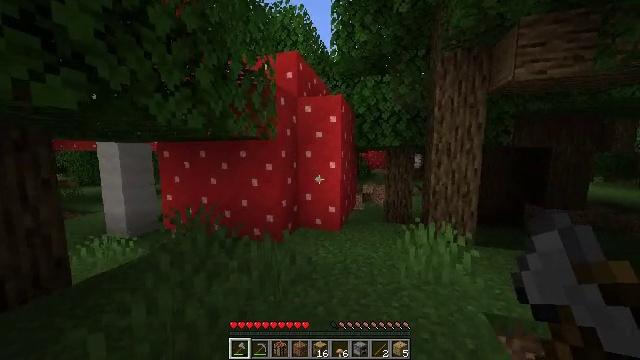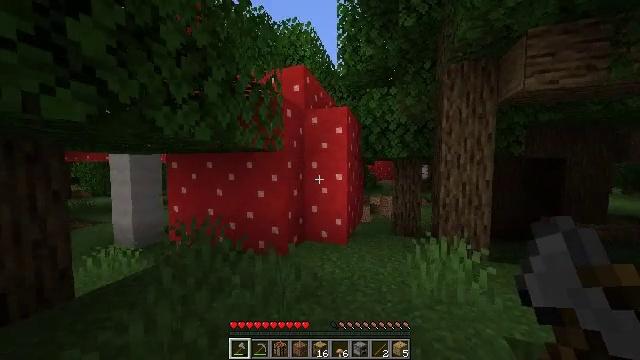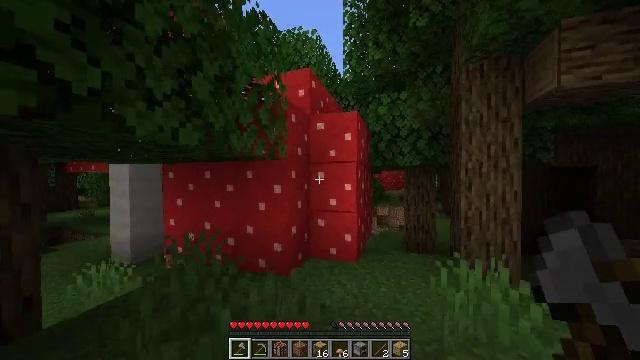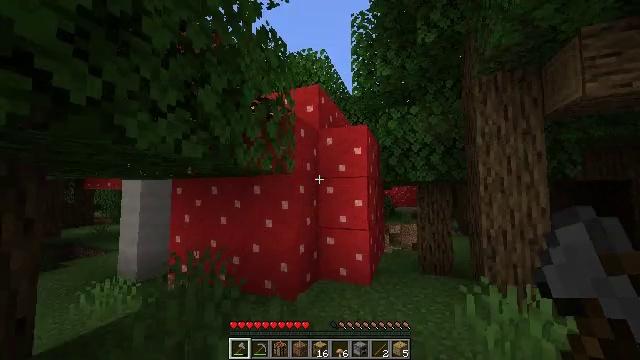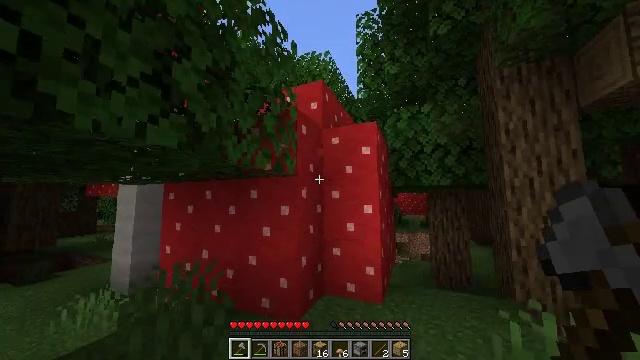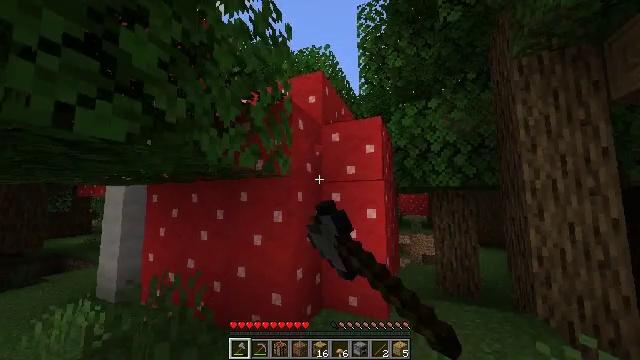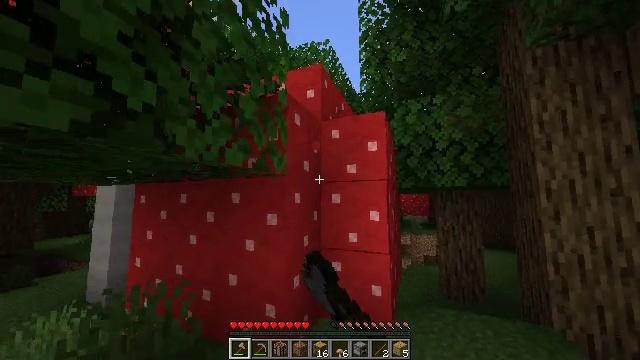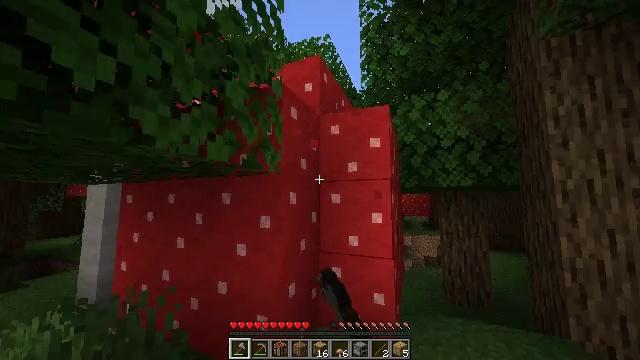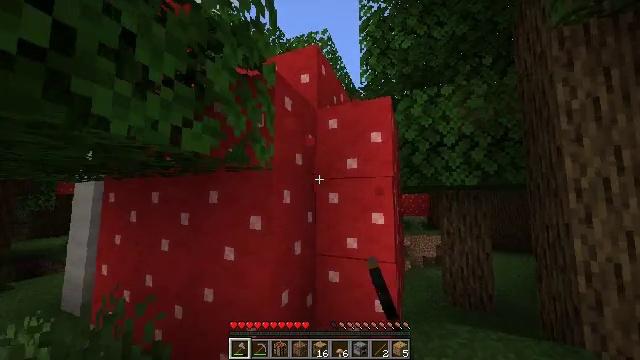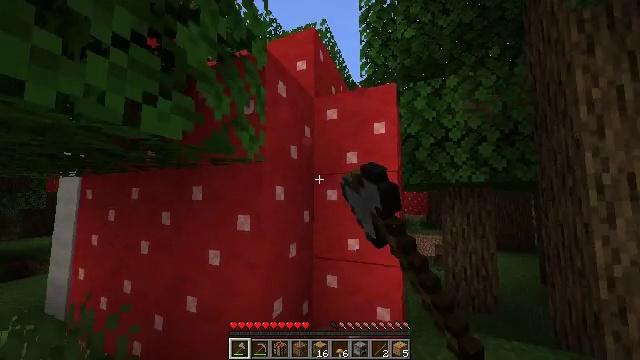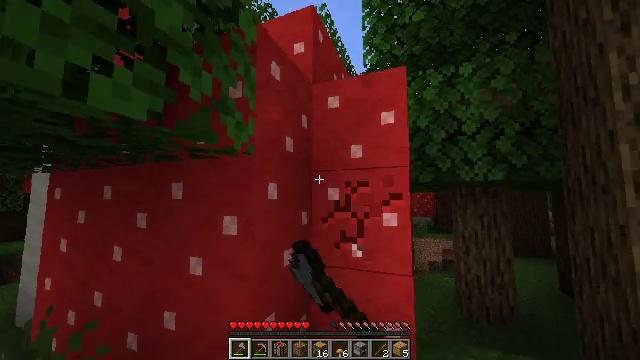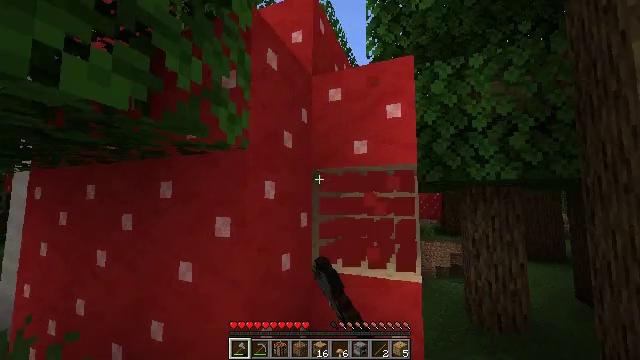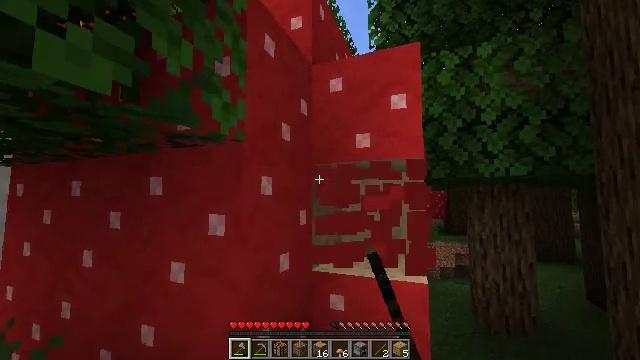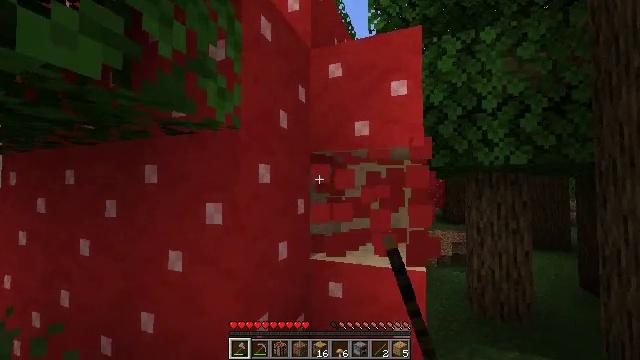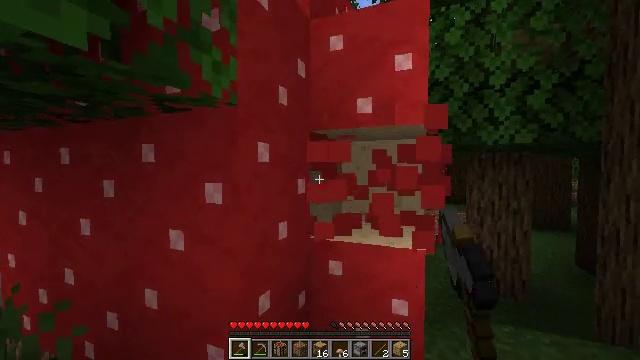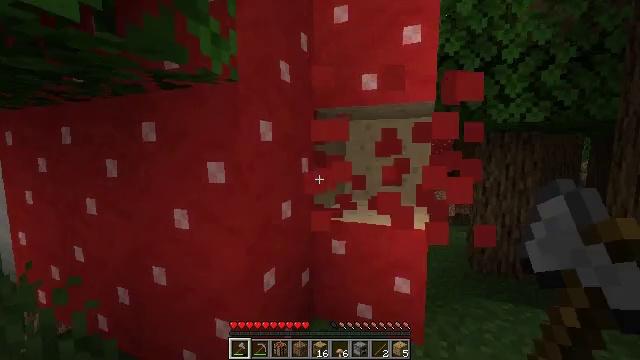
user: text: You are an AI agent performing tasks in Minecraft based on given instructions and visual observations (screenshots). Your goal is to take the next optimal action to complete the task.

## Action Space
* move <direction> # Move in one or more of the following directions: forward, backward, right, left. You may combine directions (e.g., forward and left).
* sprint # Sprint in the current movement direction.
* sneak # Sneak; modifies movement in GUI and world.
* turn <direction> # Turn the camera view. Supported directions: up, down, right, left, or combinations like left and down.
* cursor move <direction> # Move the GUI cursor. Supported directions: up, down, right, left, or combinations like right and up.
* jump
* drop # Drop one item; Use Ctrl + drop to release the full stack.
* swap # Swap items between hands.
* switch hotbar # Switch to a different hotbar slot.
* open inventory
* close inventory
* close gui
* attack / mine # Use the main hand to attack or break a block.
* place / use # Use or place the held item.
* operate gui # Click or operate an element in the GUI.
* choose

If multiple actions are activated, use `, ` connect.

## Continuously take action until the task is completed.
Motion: motion action
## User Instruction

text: Mine the red mushroom block in the forest.
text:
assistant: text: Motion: move forward, sprint, turn left and up
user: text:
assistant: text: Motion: move forward, sprint, turn left and up
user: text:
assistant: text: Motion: move forward, sprint, turn left and up
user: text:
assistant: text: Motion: move forward, sprint, turn left and up, attack / mine
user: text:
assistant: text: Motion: move forward, sprint, attack / mine
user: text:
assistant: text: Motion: move forward, sprint, attack / mine
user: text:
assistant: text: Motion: move forward, sprint, attack / mine
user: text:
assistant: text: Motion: move forward, sprint, attack / mine
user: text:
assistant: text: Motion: attack / mine
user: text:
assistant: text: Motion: attack / mine
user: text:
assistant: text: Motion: attack / mine
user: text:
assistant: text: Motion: attack / mine
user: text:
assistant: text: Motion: turn down, attack / mine
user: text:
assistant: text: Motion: turn down, attack / mine
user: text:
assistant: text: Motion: turn down, attack / mine
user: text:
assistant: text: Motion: turn down, attack / mine
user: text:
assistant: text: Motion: turn down, attack / mine
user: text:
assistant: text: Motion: turn left and down, attack / mine
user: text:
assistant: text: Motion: turn left and down, attack / mine
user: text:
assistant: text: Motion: turn left and down, attack / mine
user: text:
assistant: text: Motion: turn left, attack / mine
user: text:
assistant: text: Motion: turn left, attack / mine
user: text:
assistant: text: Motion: attack / mine
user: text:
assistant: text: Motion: attack / mine
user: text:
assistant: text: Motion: turn left, attack / mine
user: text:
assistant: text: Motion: turn left, attack / mine
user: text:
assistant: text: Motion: attack / mine
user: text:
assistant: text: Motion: attack / mine
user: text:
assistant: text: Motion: attack / mine
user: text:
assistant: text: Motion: attack / mine